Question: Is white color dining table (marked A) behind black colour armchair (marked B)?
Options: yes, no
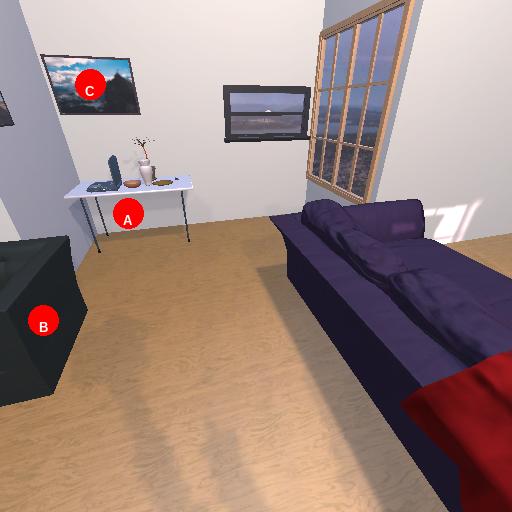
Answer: yes